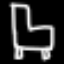
Label: chair